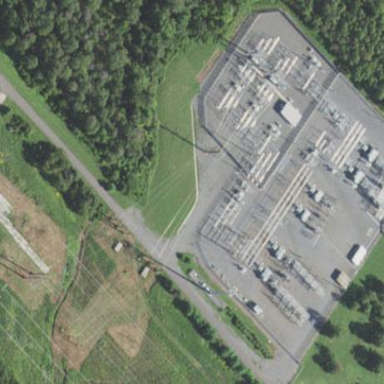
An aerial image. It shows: Distribution level power substation.